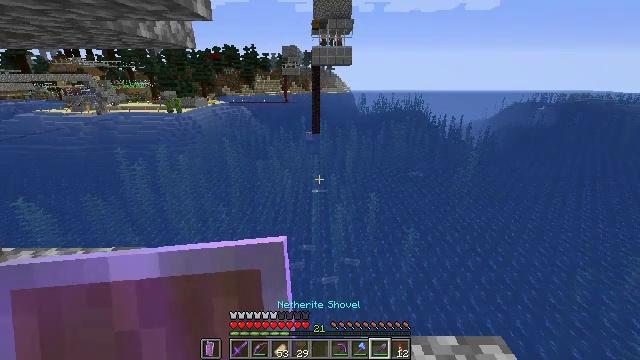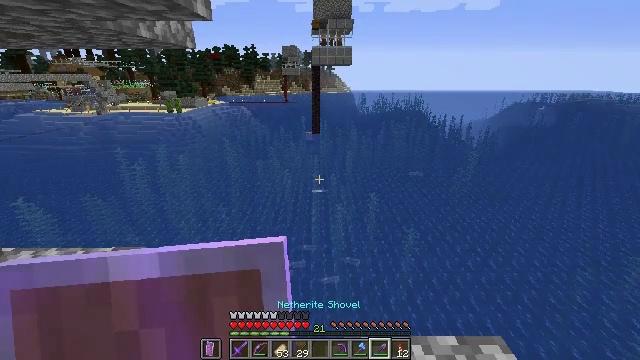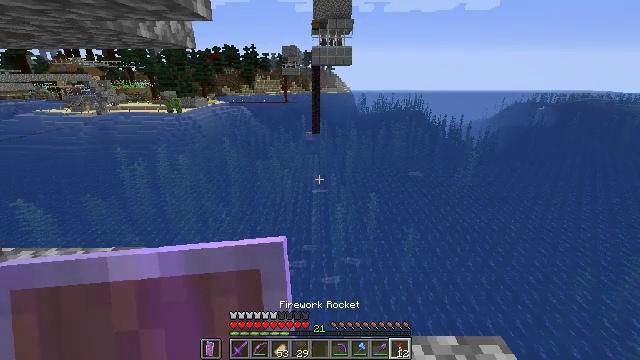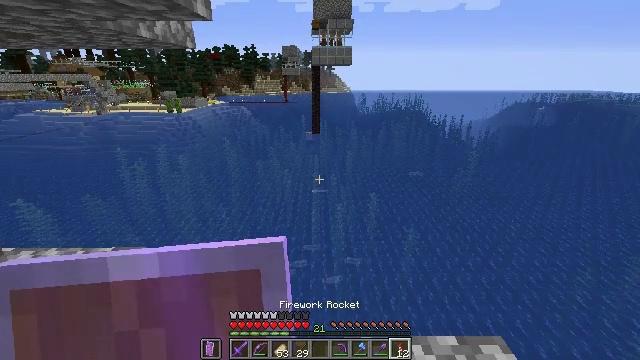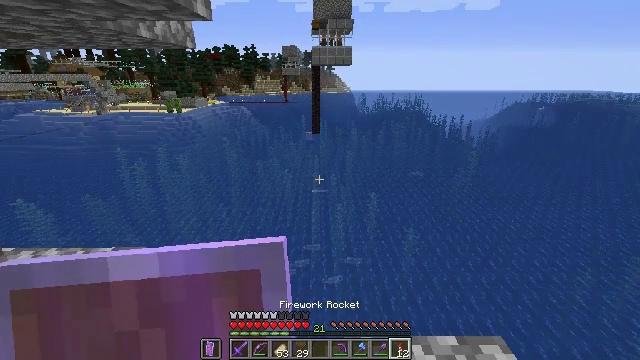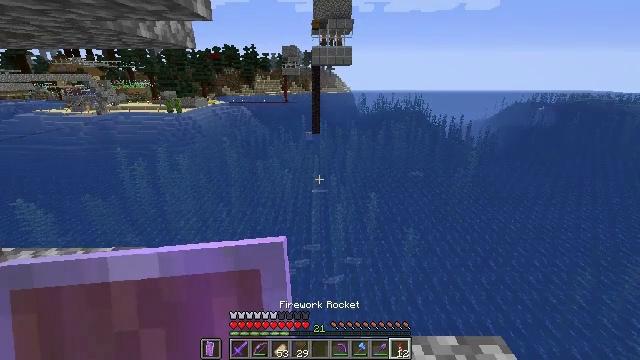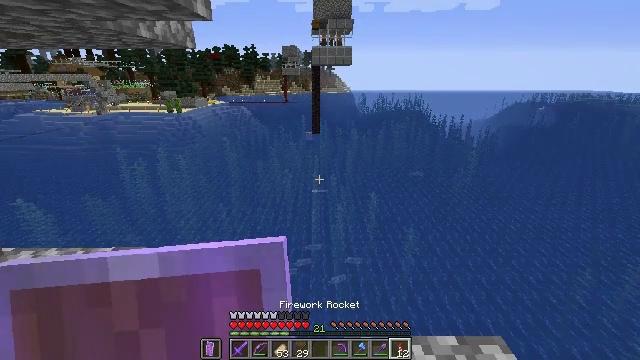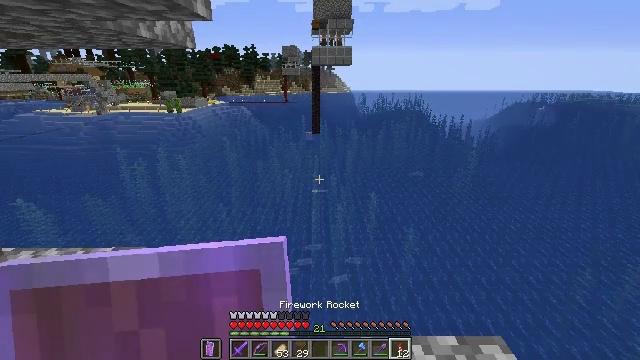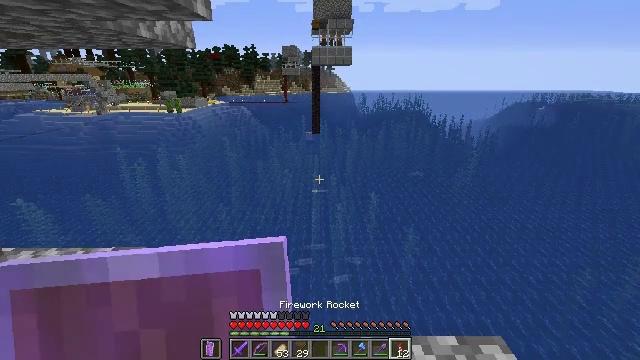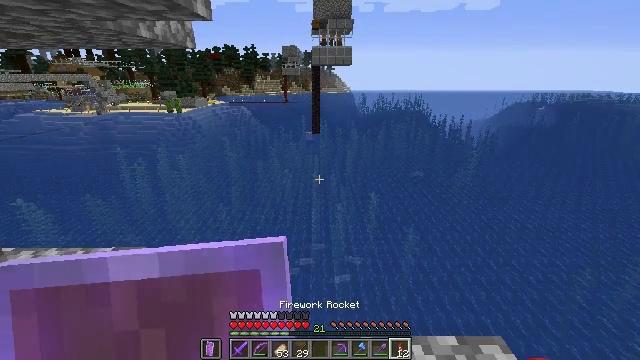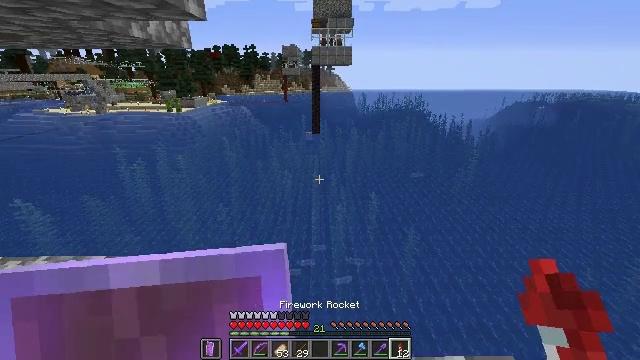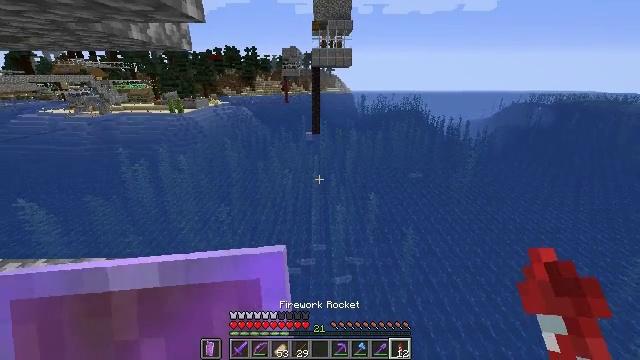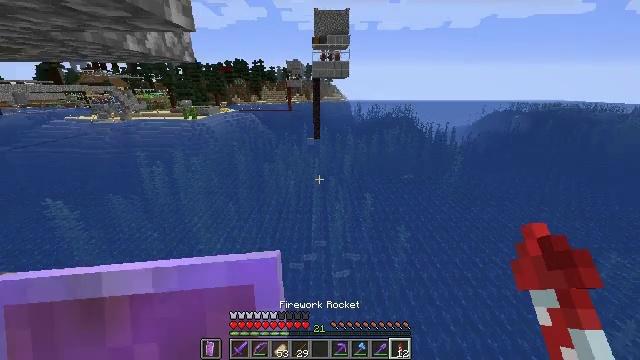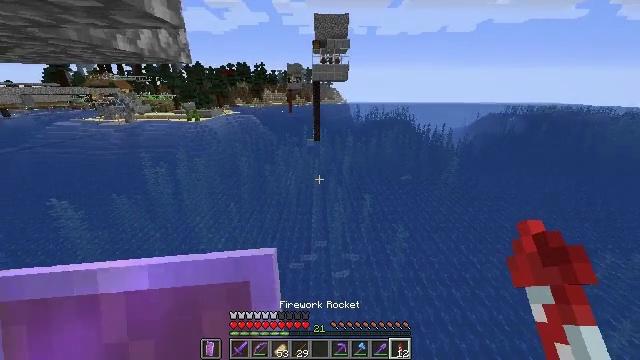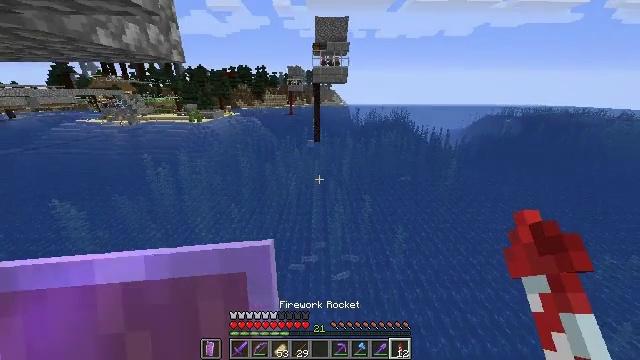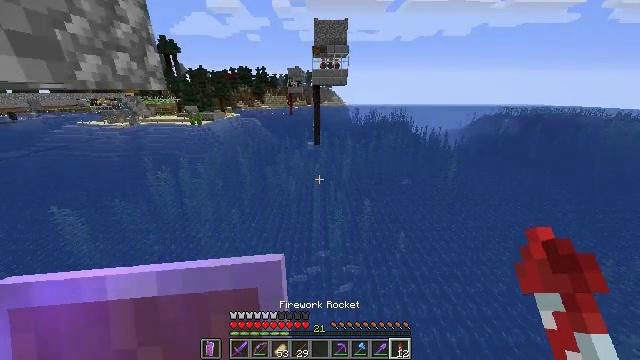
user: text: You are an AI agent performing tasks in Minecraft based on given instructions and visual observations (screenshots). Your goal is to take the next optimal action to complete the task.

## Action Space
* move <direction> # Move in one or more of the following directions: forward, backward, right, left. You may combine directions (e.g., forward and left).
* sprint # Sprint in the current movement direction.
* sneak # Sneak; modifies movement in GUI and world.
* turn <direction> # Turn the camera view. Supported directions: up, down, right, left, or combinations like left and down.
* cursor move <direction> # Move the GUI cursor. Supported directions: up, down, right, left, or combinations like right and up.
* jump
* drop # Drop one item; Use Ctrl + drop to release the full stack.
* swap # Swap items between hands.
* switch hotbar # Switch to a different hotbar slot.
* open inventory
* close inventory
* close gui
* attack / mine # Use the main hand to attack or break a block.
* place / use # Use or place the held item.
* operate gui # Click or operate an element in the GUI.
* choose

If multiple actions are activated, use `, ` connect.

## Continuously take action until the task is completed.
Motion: motion action
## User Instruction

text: Remove wheat seeds from the inventory.
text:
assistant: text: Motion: no_op
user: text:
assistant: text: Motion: no_op
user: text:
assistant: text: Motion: no_op
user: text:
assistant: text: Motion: no_op
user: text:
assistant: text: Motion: no_op
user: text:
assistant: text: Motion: no_op
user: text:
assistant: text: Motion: no_op
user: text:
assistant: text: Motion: sprint
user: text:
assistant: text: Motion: sprint
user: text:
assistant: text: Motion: move forward, sprint
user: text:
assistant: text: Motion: move forward, sprint
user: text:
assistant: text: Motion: move forward, sprint
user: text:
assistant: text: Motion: move forward, sprint
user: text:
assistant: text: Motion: move forward, sprint
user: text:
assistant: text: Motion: move forward, sprint, jump
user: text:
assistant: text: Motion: move forward, sprint, jump
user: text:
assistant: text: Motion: move forward, sprint, jump
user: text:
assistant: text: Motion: move forward, sprint, turn left, jump
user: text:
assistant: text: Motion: move forward, sprint, turn left and up, jump
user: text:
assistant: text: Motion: move forward, sprint, turn left and up
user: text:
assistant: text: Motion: move forward, sprint, turn left and up
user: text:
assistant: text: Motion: move forward, sprint, turn left and up, jump
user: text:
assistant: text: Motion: move forward, sprint, turn left, jump
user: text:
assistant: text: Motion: move forward, sprint, jump
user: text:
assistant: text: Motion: move forward, sprint, jump
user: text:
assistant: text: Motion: move forward, sprint, turn left, jump
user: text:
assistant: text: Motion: move forward, sprint, turn left, jump
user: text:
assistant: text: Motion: move forward, sprint, turn left and down, use / place, jump
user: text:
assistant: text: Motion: move forward, sprint, turn left, use / place, jump
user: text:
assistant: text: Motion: move forward, sprint, use / place, jump